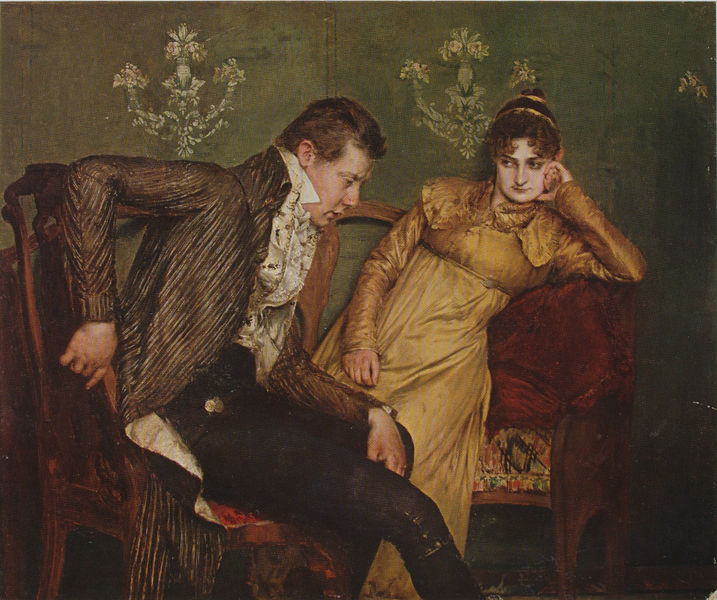
Titel: Junges Paar
Künstler: Gabriel Schachinger
Standort: Süddeutschland
Institution: Privatbesitz
Schlagwörter: dunkel, hand, mann, schatten, gelb, grün, mädchen, sitzen, bewegung, braun, frankreich, frau, frisur, kleid, licht, nase, raum, schwarz, stuhl, stühle, weiss, blick, rot, tuch, gespräch, malerei, muster, ornament, rock, anzug, hemd, hose, jacke, wand, blass, blicke, falten, gesicht, haarschmuck, kragen, samt, herr, hände, portrait, porträt, öl, gold, haare, mantel, realismus, sessel, sitzend, stoff, paar, locken, seide, sofa, düster, abends, bank, haarband, kissen, frack, polster, tapete, ernst, gestreift, junge, rüschen, gehrock, denken, streit, stiefel, biedermeier, lord, fragend, körperhaltung, münzen, gebauscht, erschöpf, knöfpe, schaun, stievel, streiden, weichen, abneigung